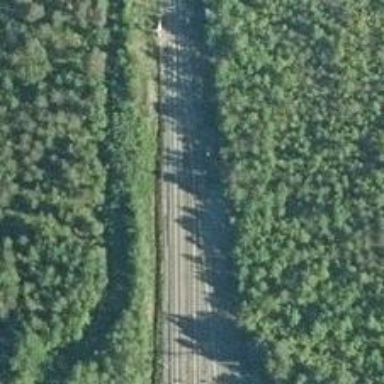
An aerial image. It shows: Electrified rail siding with contact line.